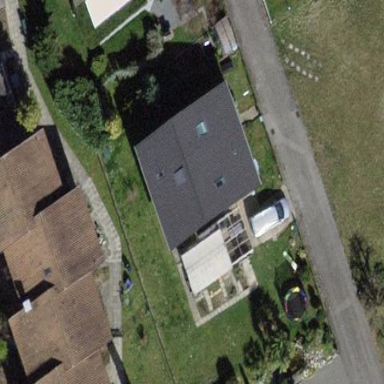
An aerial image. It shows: Building with tiled roof.